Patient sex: M
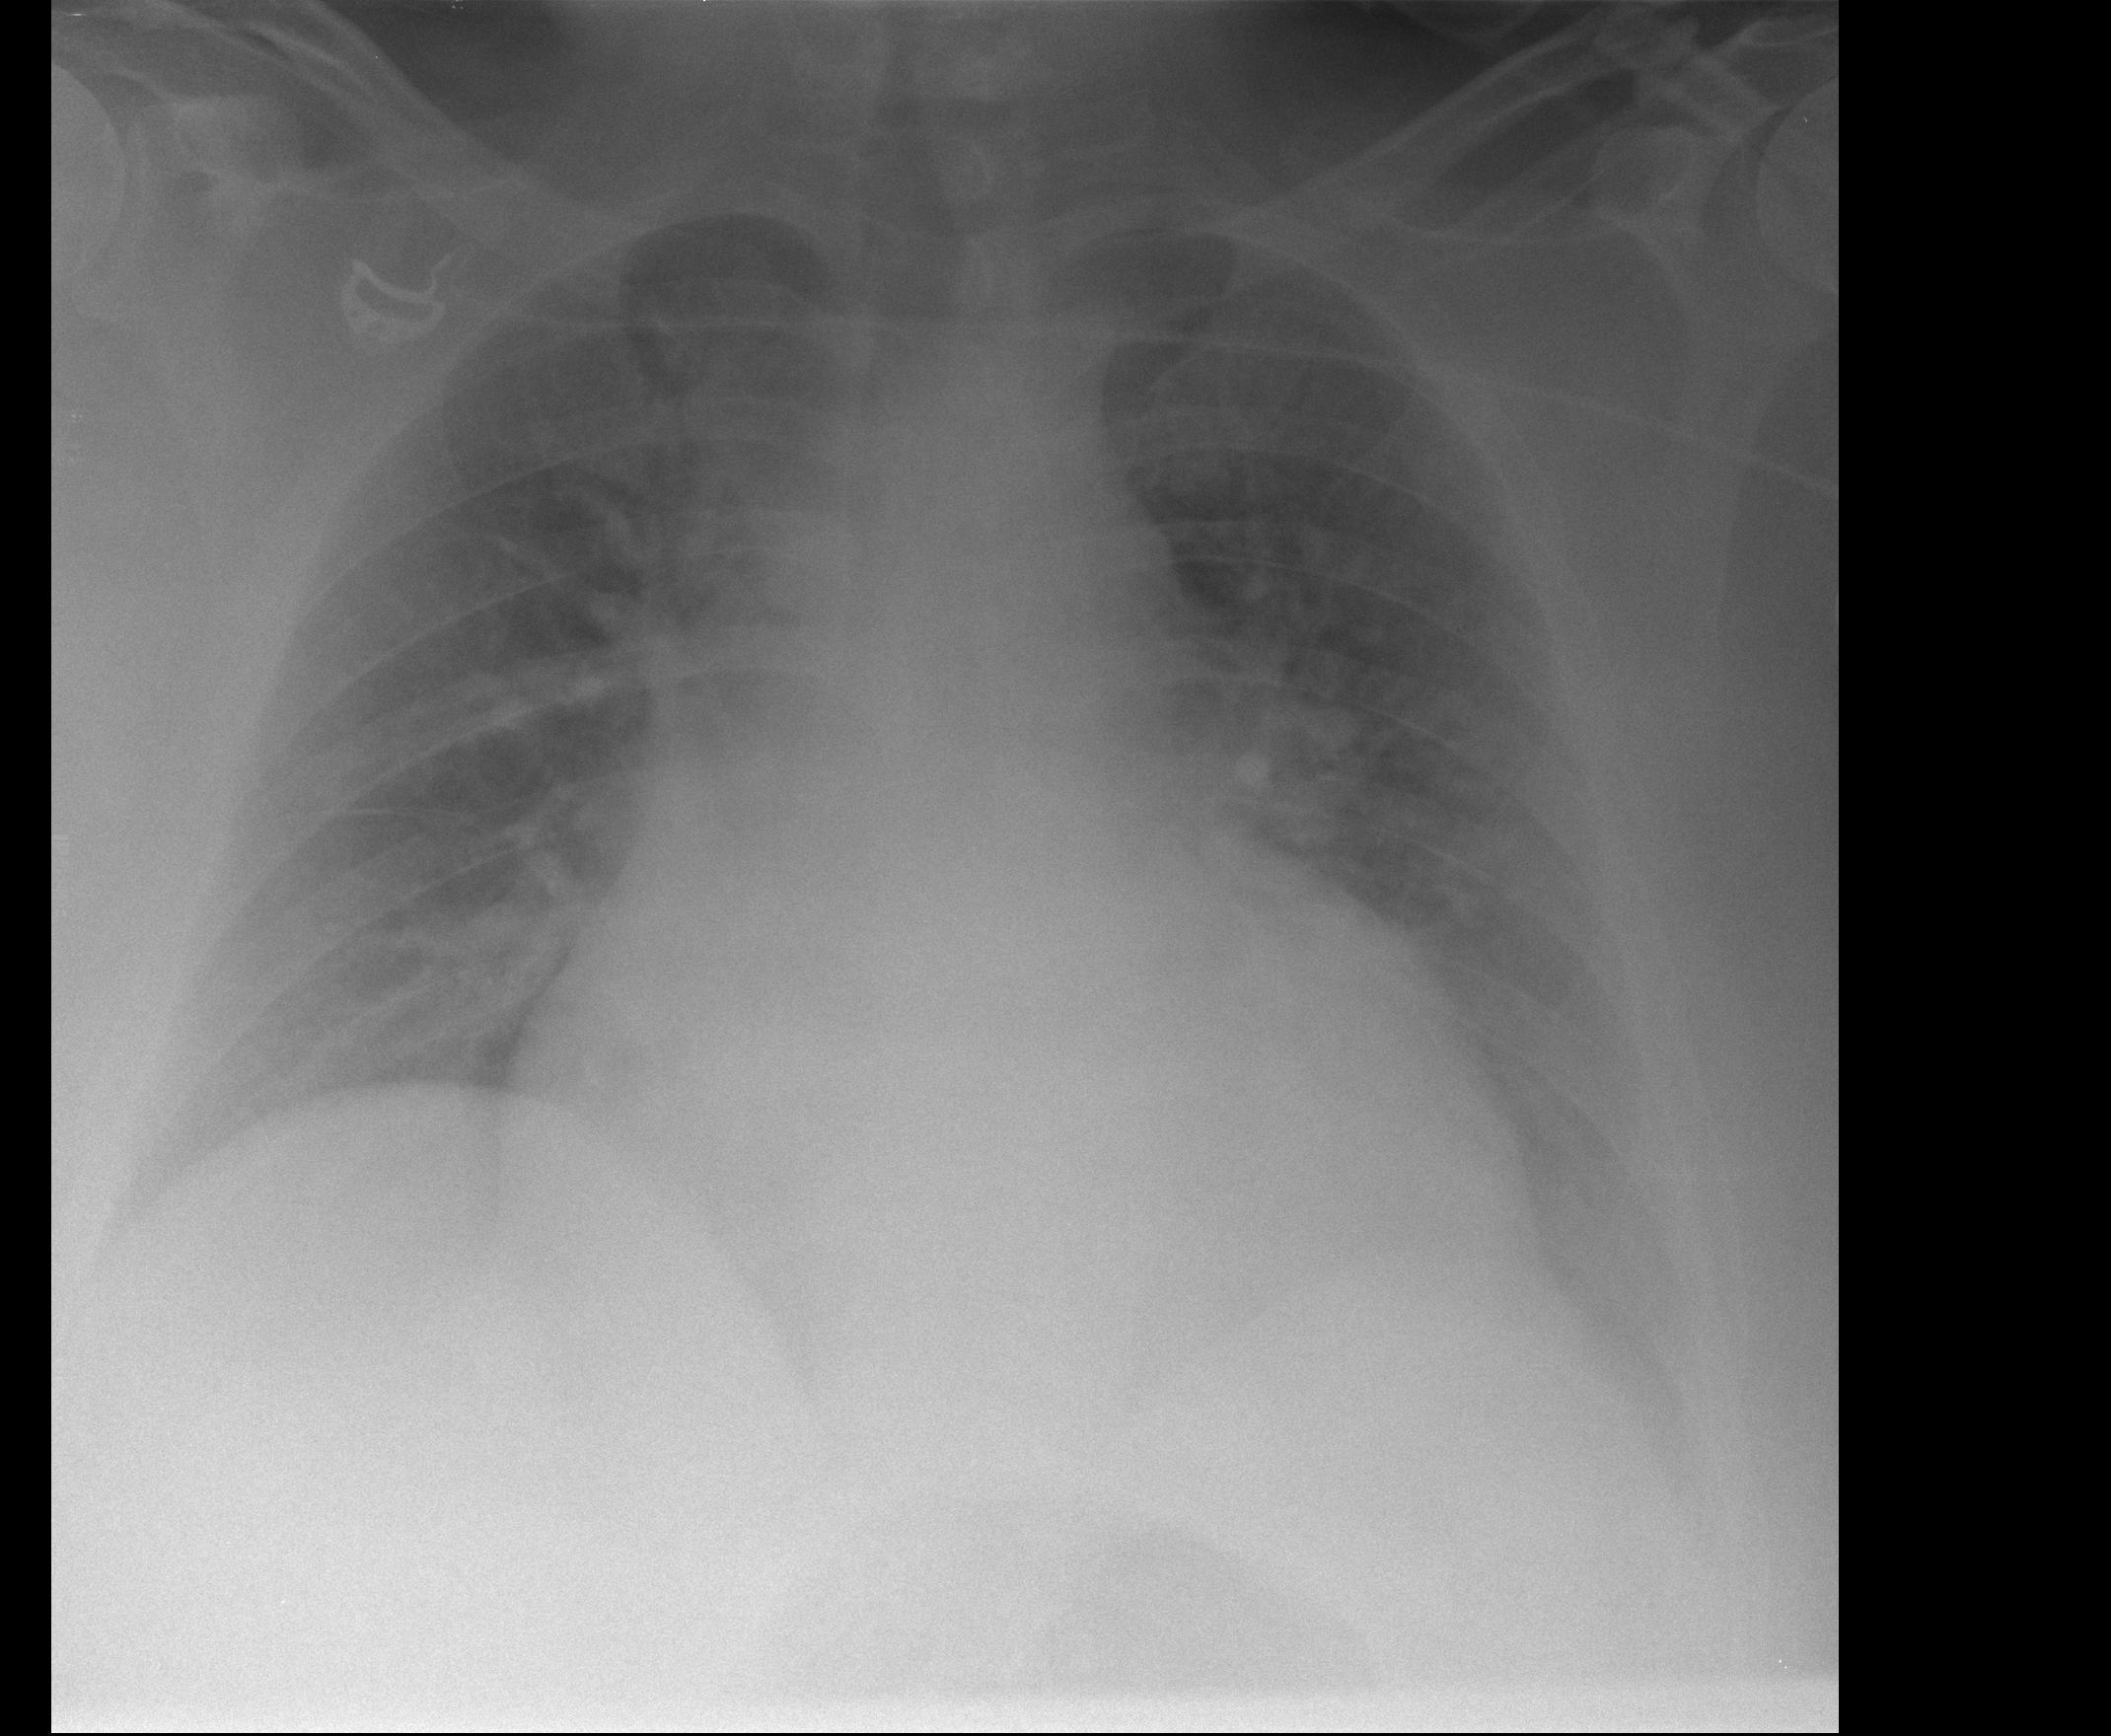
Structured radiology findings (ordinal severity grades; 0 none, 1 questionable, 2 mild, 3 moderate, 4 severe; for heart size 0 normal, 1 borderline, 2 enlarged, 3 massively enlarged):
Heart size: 2
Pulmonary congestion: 3
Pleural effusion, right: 2
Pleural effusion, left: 2
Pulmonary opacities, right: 2
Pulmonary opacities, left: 2
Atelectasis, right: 2
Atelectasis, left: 2